Aerial crown-view tile of a tropical tree (Barro Colorado Island, Panama), acquired 20241112:
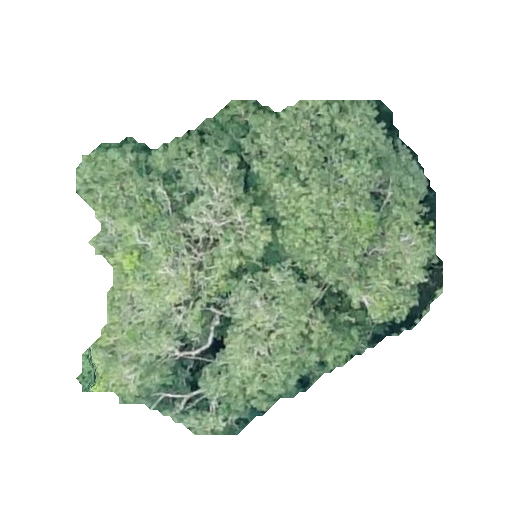
Species: Handroanthus guayacan
GBIF accepted scientific name: Handroanthus guayacan
Crown area: 140.242 m²